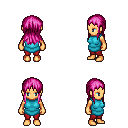
a pixel art fantasy rpg character, female body template, human, tanned skin, teal tunic, red pants, pink unkempt hairstyle, four views (front, back, left, right), 2x2 character sprite sheet, small pixel art, hard edges, no anti-aliasing